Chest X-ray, PA view. Patient: 56 years old, sex M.
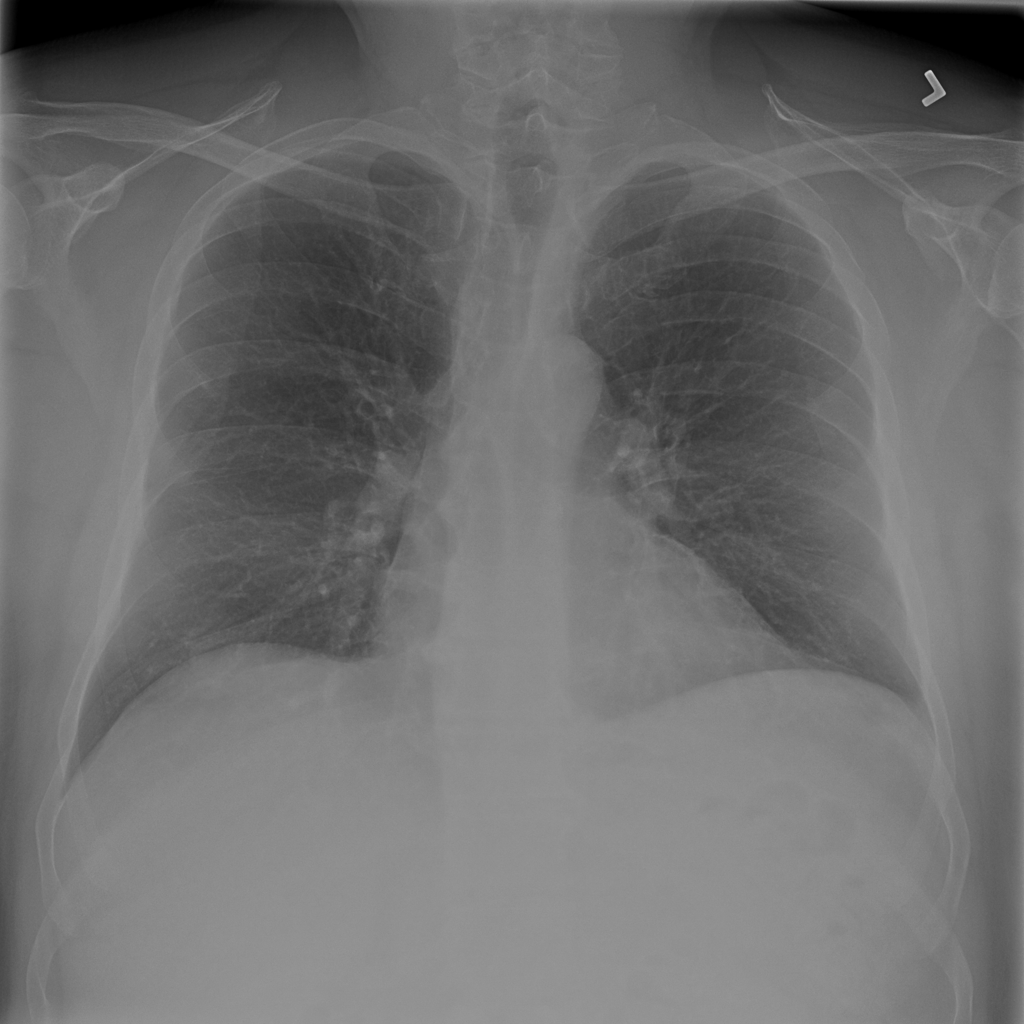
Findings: No Finding